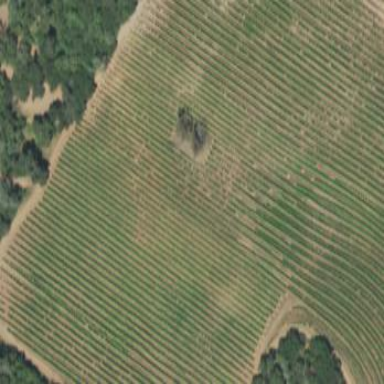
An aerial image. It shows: Vineyard with wine grapes as the main crop.